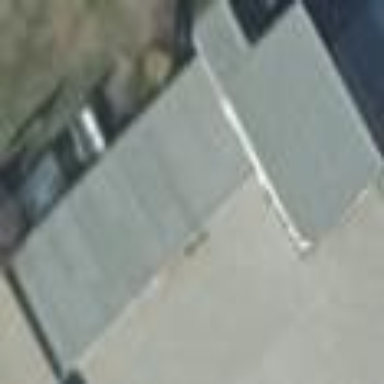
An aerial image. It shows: Building.